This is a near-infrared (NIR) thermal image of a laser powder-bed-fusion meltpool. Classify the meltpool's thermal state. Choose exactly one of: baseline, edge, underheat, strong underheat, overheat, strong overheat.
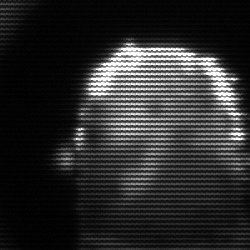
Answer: baseline